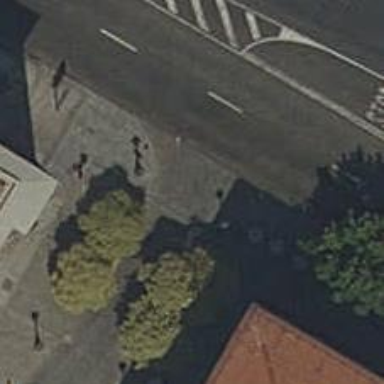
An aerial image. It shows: Sidewalk made of paving stones.